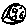
Label: moon